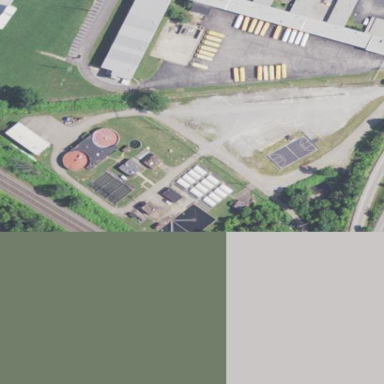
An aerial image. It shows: View of wastewater plant.